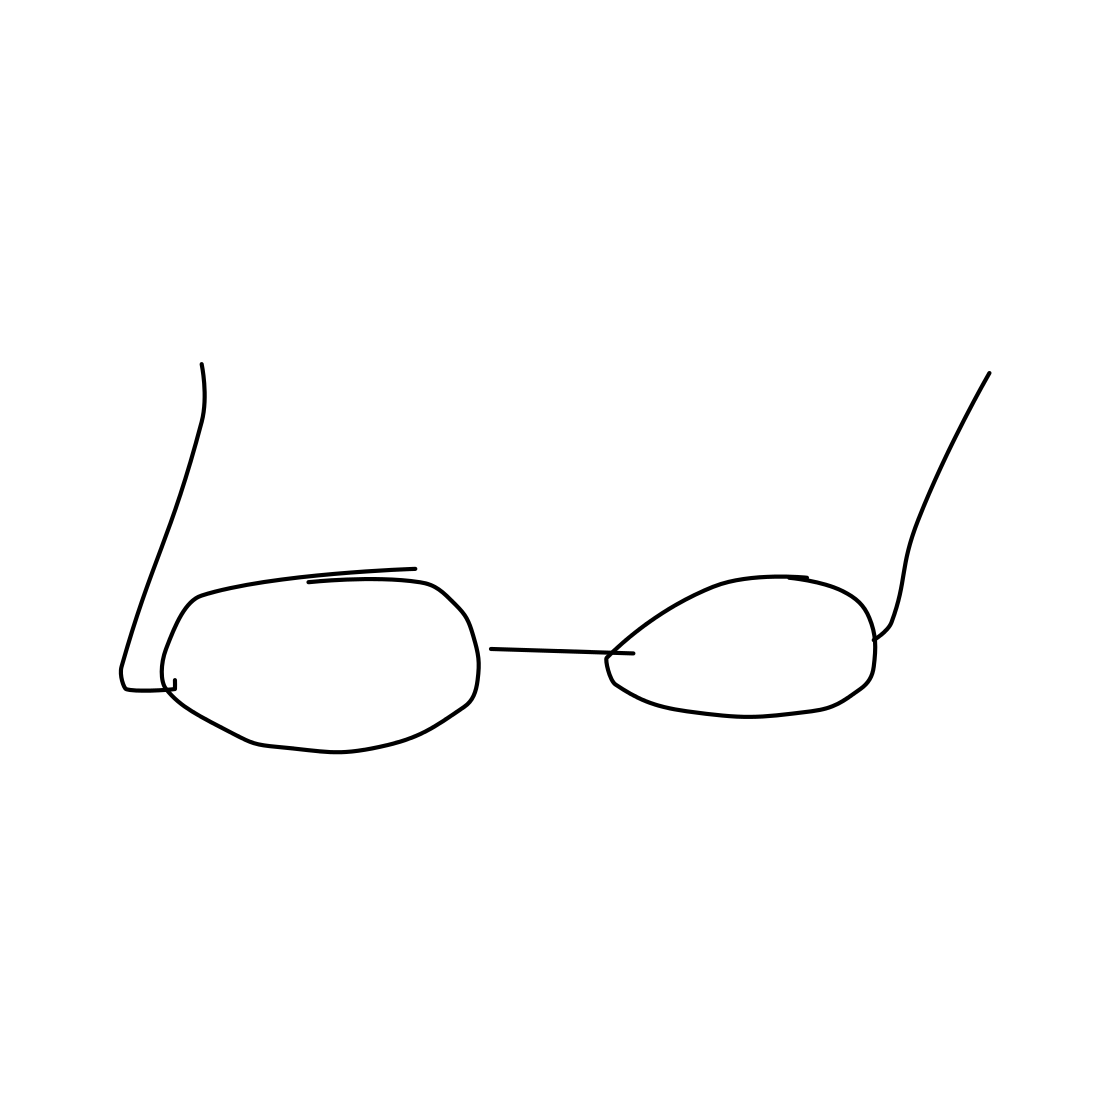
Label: eyeglasses